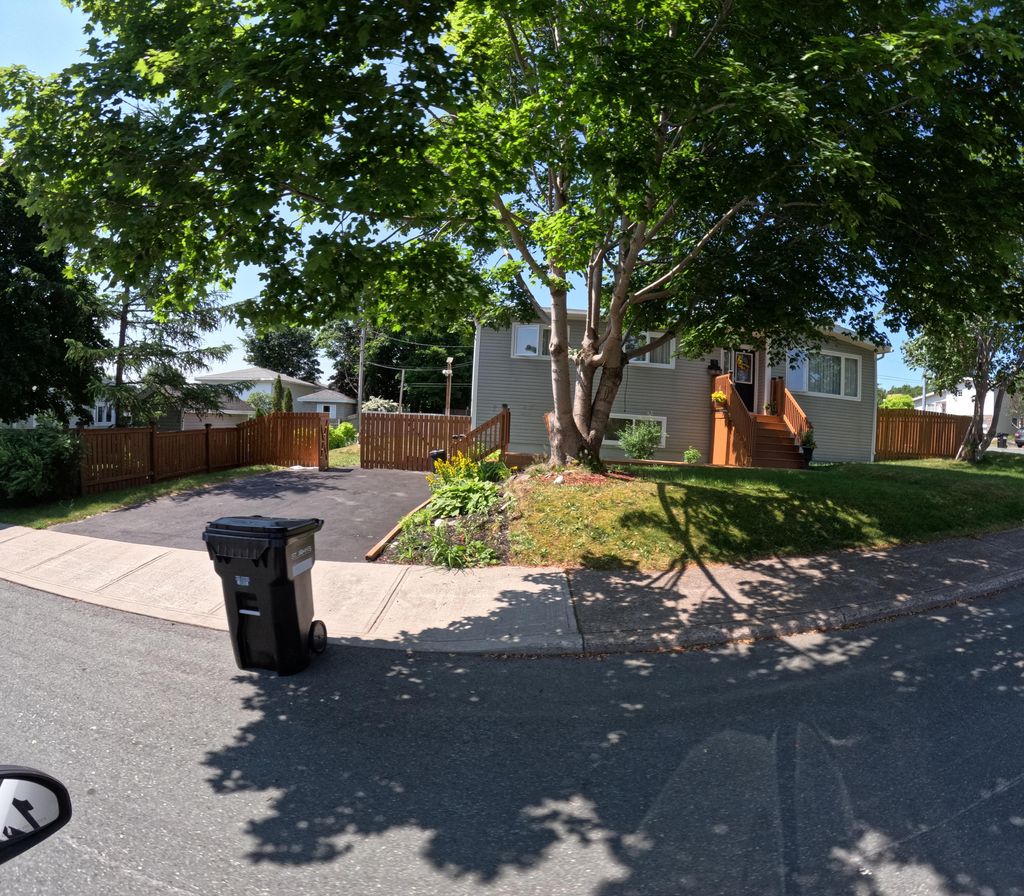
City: st_johns